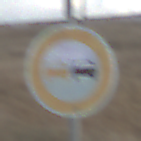
Verkehrszeichen: Ueberholverbot
Umgebung: Outdoor, RoadRail
Tageszeit: SunriseSunset
Wetter: PartlyCloudy
Licht: Natural
Jahreszeit: NotSpecified
Kontrast: LowContrast